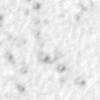
Label: no_change